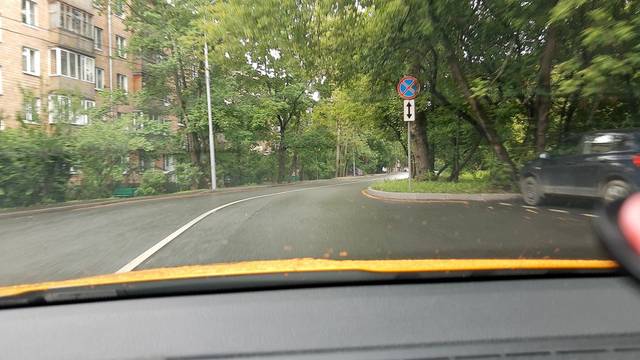
Region: Russia
Coordinates: 55.739, 37.465